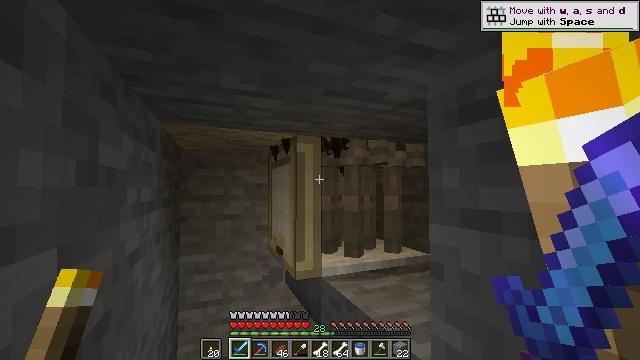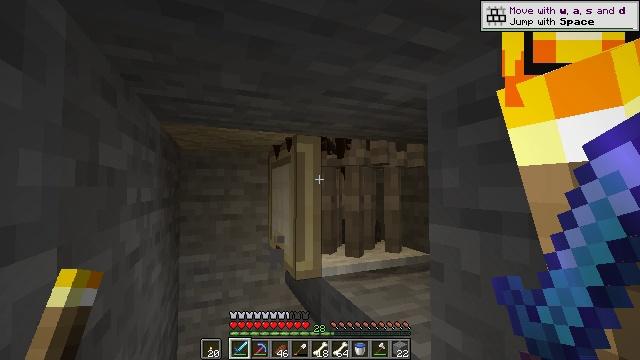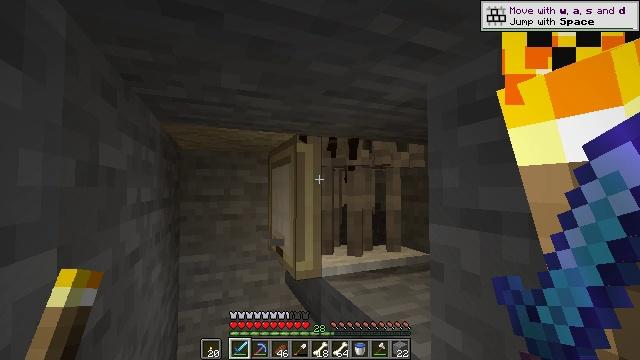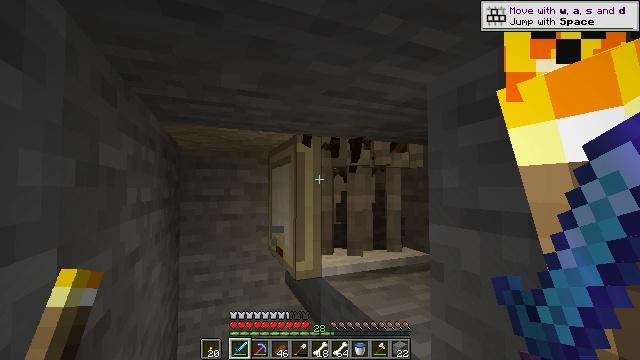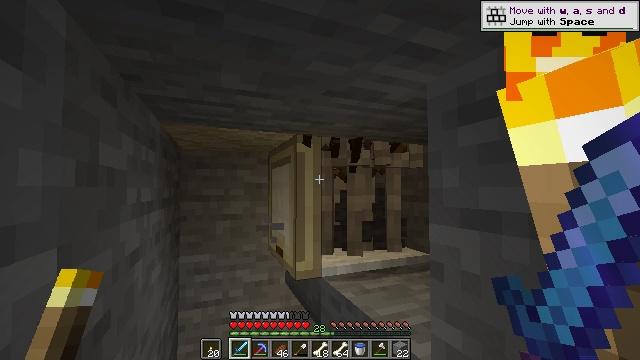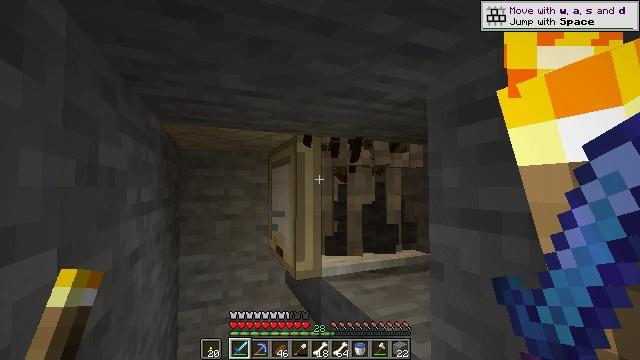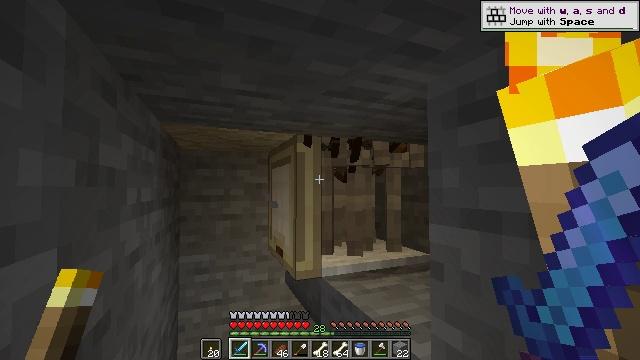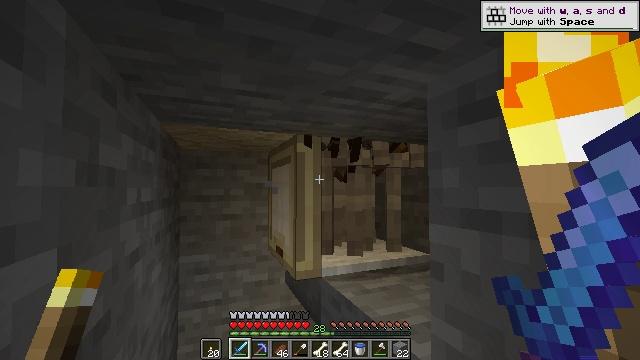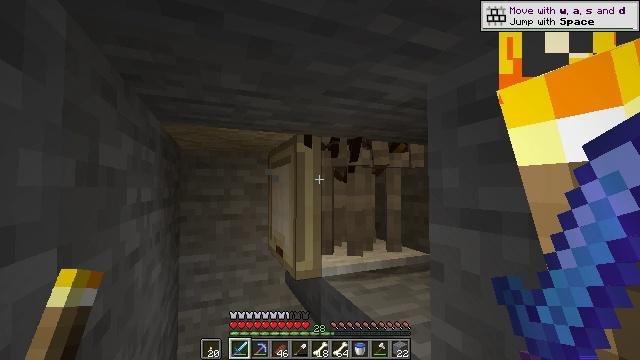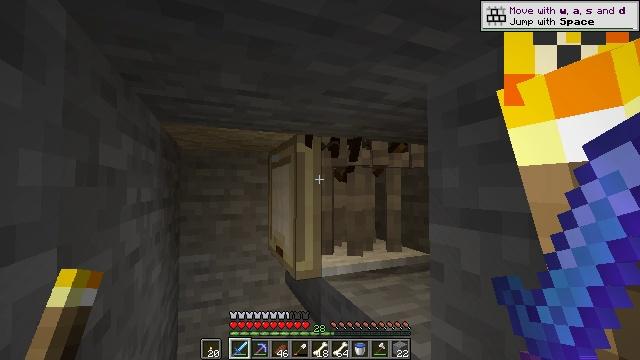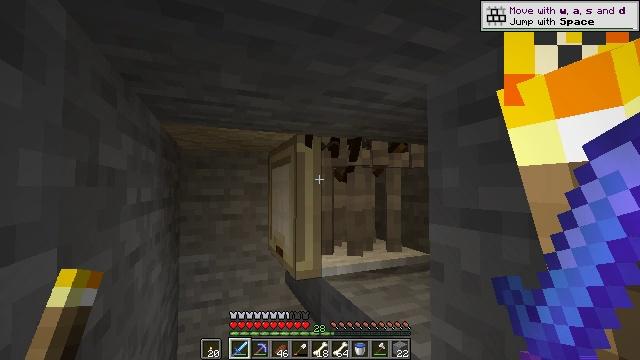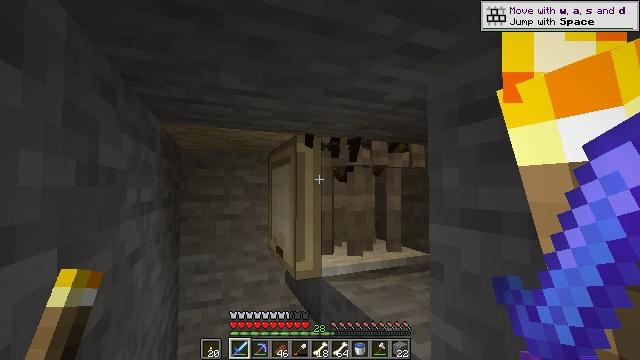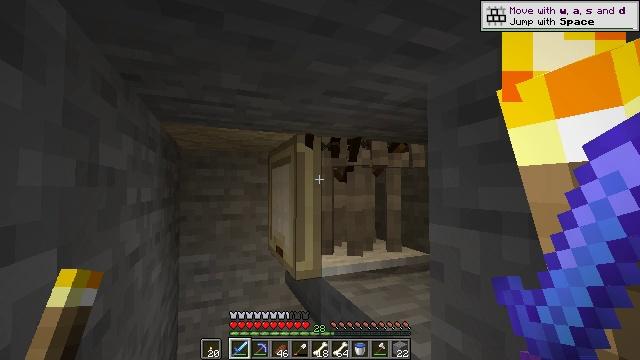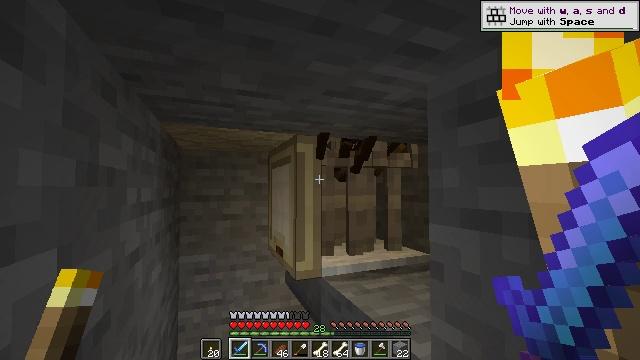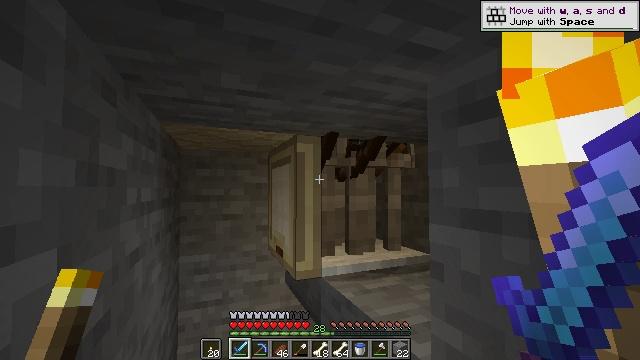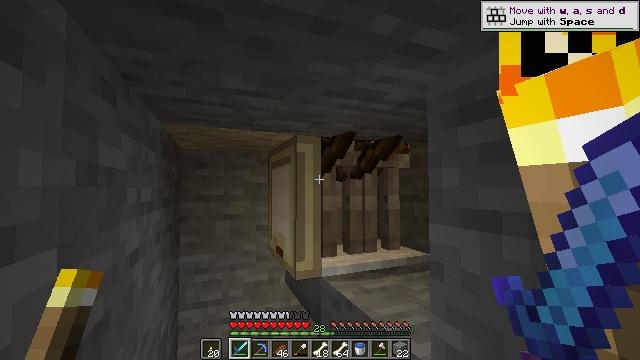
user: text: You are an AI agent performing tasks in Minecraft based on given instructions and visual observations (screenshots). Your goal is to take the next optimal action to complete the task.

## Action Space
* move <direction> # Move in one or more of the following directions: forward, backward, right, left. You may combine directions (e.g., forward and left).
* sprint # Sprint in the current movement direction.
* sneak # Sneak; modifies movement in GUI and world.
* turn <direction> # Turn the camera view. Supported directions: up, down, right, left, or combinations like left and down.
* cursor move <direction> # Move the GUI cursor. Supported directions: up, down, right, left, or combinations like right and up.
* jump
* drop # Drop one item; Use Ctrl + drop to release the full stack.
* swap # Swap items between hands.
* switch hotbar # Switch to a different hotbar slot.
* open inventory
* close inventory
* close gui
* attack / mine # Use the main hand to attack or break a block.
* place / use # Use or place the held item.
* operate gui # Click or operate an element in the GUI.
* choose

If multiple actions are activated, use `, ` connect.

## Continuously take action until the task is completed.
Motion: motion action
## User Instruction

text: Fight a skeleton.
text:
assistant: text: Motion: no_op
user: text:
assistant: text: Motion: no_op
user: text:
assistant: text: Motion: no_op
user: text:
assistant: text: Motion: no_op
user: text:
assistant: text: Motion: no_op
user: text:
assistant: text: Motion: no_op
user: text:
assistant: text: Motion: no_op
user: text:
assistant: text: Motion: no_op
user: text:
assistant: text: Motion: no_op
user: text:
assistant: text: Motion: no_op
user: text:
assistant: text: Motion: no_op
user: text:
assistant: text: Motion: no_op
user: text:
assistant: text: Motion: no_op
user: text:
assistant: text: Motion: no_op
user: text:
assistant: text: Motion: no_op
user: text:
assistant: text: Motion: no_op
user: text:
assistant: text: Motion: no_op
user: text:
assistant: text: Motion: no_op
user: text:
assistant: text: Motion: no_op
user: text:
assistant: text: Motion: no_op
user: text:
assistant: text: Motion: no_op
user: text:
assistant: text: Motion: no_op
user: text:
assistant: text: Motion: no_op
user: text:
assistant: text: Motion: no_op
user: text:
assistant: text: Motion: no_op
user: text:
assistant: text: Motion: no_op
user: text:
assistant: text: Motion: no_op
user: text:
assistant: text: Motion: no_op
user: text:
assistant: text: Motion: no_op
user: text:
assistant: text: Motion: no_op